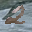
Label: 2